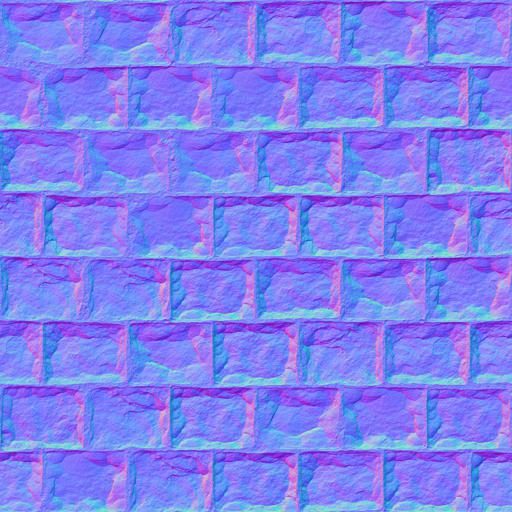
brick bricks dirt dirty medival old